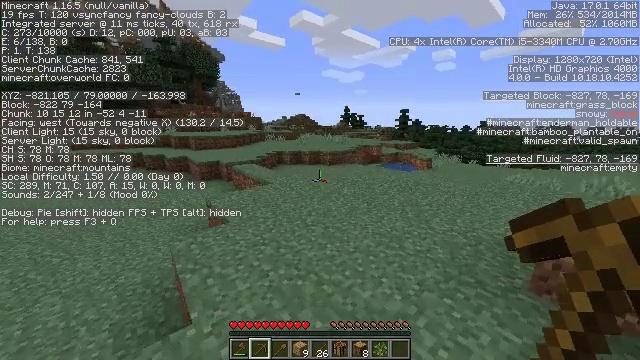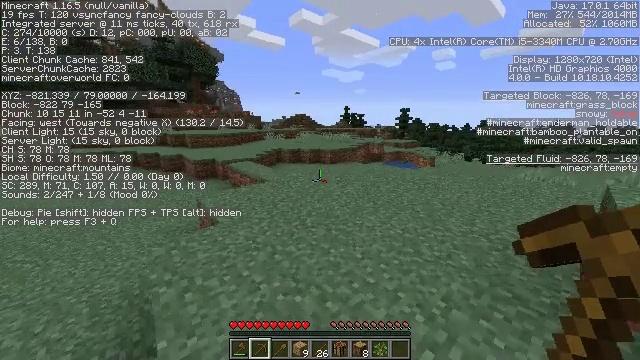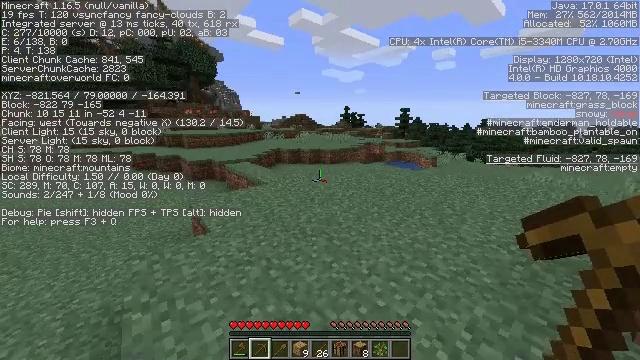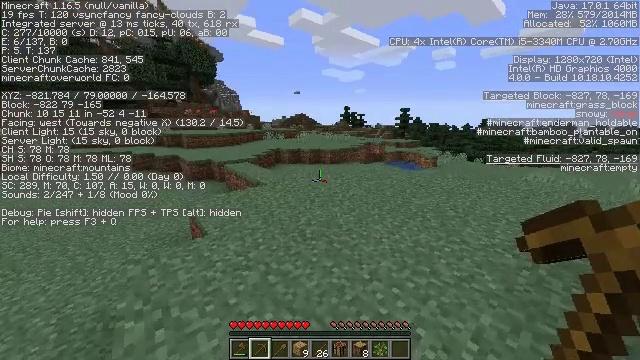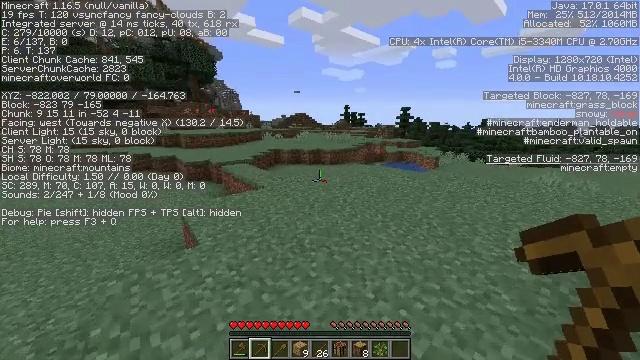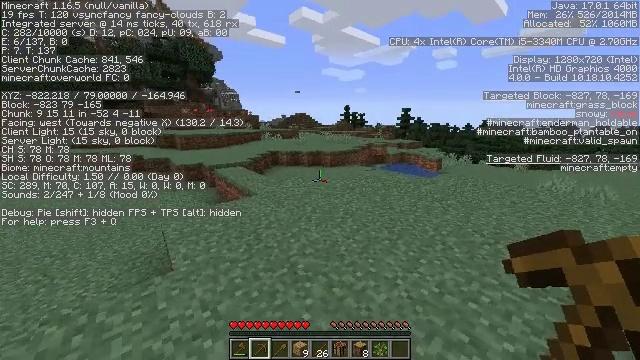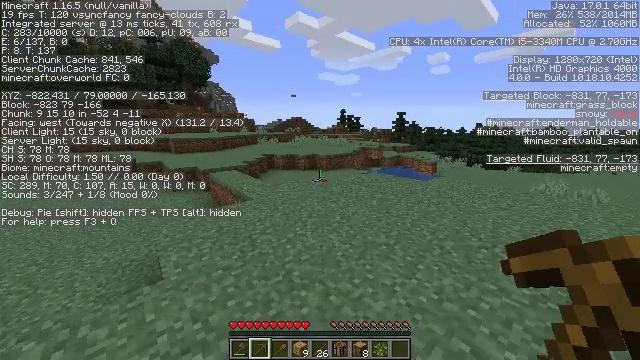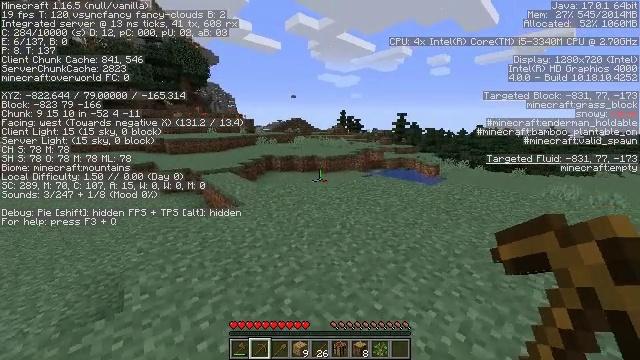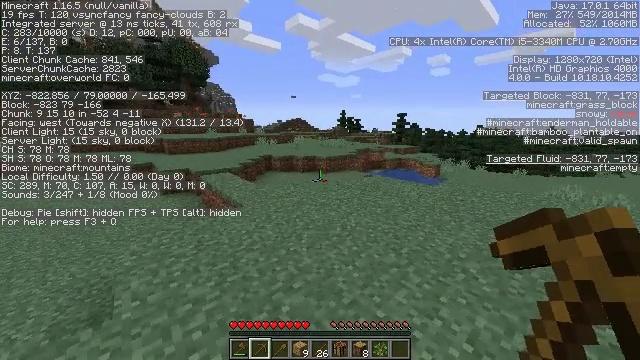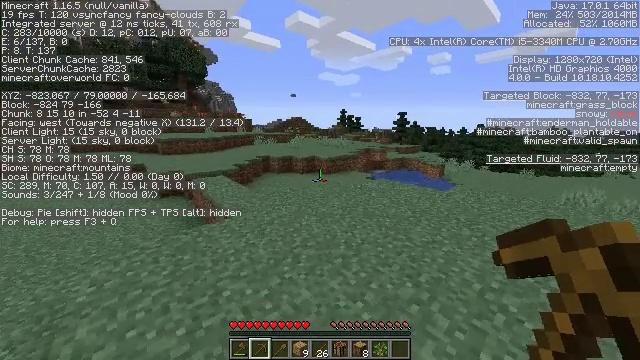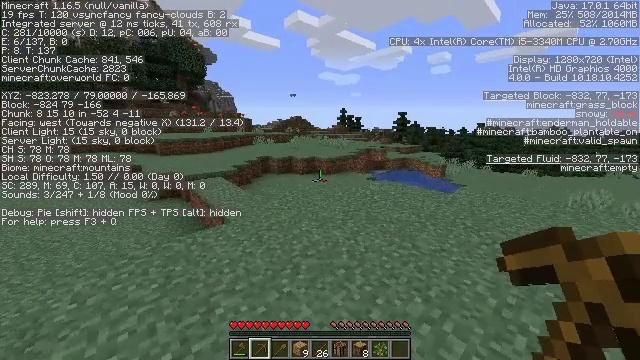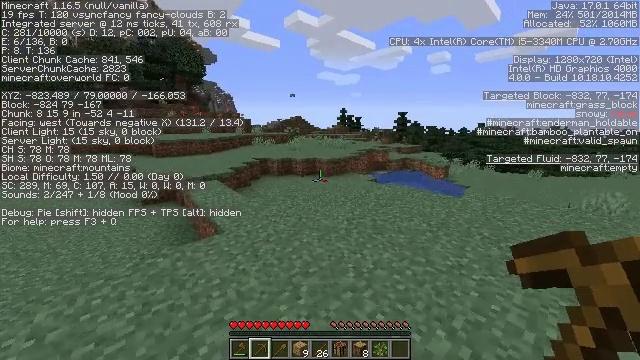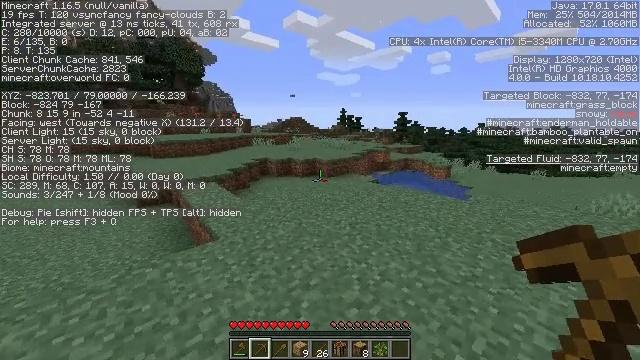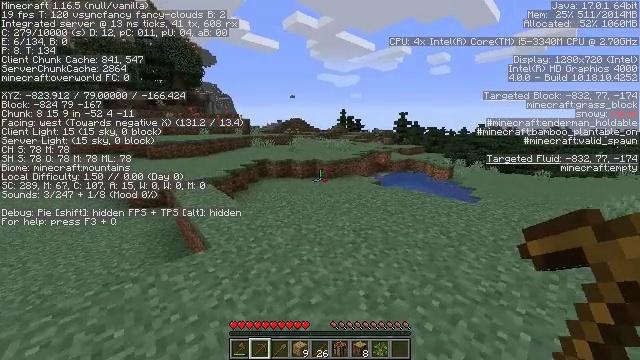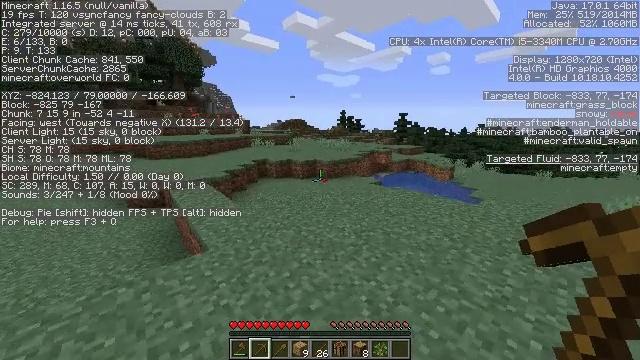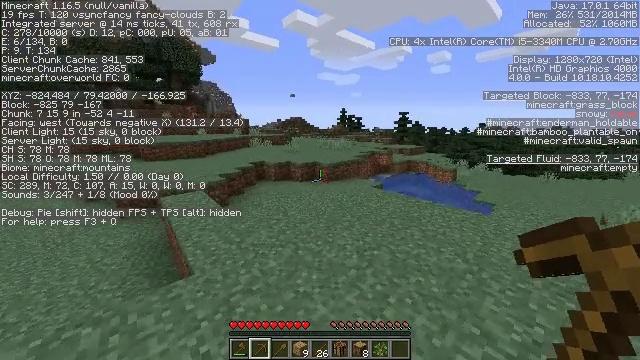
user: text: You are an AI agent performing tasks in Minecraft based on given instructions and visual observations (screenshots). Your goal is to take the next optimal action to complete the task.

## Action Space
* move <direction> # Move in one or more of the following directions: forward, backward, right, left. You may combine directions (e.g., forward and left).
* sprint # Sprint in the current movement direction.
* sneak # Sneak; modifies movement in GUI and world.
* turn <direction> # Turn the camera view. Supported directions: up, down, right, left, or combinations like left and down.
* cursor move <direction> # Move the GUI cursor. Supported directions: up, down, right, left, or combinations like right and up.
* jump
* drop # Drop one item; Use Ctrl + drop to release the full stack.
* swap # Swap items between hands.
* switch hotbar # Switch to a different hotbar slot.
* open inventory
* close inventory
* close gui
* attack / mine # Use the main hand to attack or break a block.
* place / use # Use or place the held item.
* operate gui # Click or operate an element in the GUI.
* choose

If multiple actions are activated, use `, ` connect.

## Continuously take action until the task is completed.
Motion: motion action
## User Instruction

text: Break the spruce leaves to clear the area.
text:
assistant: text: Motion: move forward, sprint
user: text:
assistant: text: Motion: move forward, sprint
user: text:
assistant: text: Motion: move forward, sprint
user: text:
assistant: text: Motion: move forward, sprint
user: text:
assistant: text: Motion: move forward, sprint
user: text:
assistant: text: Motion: move forward, sprint, turn right
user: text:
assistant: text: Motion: move forward
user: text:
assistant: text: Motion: move forward
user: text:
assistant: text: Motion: move forward
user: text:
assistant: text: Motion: move forward
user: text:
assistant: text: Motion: move forward
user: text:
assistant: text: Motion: move forward
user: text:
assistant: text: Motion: move forward
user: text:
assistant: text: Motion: move forward
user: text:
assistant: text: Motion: move forward, jump
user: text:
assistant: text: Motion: move forward, jump
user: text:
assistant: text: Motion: move forward, jump
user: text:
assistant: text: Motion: move forward, jump
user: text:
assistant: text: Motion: move forward, jump
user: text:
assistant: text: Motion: move forward, jump
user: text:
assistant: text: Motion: move forward, jump
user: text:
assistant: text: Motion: move forward, jump
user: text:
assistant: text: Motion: move forward, jump
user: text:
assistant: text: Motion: move forward, jump
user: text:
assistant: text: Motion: move forward, jump
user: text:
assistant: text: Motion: move forward, jump
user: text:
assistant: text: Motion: move forward, jump
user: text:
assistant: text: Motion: move forward, jump
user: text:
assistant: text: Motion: move forward, jump
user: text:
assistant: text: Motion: move forward, jump